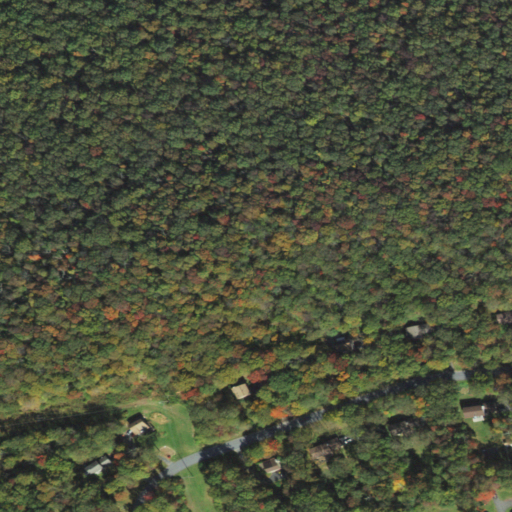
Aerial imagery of mountain in Pennsylvania named Welsh Mountain containing deciduous forest, open development, low intensity development, and mixed forest